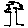
Label: tree